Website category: jobs
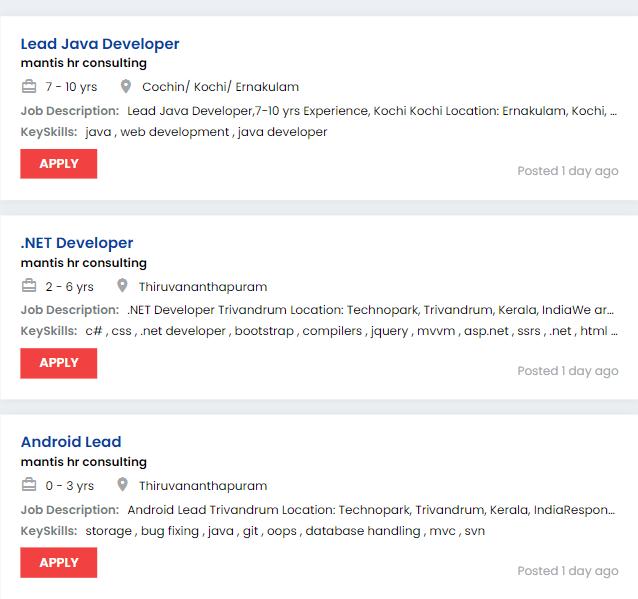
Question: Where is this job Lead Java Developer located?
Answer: Cochin/ Kochi/ Ernakulam

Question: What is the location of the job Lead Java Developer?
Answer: Cochin/ Kochi/ Ernakulam

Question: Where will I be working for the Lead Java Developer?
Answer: Cochin/ Kochi/ Ernakulam

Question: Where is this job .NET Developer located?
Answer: Thiruvananthapuram

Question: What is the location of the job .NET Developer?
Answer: Thiruvananthapuram

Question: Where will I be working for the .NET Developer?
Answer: Thiruvananthapuram

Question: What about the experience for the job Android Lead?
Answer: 0 - 3 yrs

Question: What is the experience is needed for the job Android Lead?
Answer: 0 - 3 yrs

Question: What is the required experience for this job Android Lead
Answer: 0 - 3 yrs

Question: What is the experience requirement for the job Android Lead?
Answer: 0 - 3 yrs

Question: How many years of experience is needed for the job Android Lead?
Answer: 0 - 3 yrs

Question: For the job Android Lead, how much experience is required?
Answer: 0 - 3 yrs

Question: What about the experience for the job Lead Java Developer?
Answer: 7 - 10 yrs

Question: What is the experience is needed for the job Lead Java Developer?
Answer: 7 - 10 yrs

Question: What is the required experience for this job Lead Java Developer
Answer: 7 - 10 yrs

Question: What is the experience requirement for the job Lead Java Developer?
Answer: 7 - 10 yrs

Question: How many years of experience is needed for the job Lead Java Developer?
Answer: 7 - 10 yrs

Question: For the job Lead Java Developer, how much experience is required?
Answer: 7 - 10 yrs

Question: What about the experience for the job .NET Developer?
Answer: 2 - 6 yrs

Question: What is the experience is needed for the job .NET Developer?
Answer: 2 - 6 yrs

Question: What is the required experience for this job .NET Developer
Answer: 2 - 6 yrs

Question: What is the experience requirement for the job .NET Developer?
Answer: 2 - 6 yrs

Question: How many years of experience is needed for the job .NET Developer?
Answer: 2 - 6 yrs

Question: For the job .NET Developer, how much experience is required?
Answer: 2 - 6 yrs

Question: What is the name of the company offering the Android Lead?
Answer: mantis hr consulting

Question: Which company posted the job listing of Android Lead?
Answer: mantis hr consulting

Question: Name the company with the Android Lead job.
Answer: mantis hr consulting

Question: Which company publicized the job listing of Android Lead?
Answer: mantis hr consulting

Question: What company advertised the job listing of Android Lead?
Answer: mantis hr consulting

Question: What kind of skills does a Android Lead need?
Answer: storage , bug fixing , java , git , oops , database handling , mvc , svn

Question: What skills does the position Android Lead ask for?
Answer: storage , bug fixing , java , git , oops , database handling , mvc , svn

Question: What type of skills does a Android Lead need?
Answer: storage , bug fixing , java , git , oops , database handling , mvc , svn

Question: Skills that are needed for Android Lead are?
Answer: storage , bug fixing , java , git , oops , database handling , mvc , svn

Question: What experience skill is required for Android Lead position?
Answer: storage , bug fixing , java , git , oops , database handling , mvc , svn

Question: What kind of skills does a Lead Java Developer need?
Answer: java , web development , java developer

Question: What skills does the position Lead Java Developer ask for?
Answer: java , web development , java developer

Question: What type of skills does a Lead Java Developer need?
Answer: java , web development , java developer

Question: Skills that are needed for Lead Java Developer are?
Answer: java , web development , java developer

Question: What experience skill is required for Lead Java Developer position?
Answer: java , web development , java developer

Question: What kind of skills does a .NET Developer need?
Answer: c# , css , .net developer , bootstrap , compilers , jquery , mvvm , asp.net , ssrs , .net , html , web api , mysql , mvc

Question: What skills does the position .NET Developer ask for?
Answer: c# , css , .net developer , bootstrap , compilers , jquery , mvvm , asp.net , ssrs , .net , html , web api , mysql , mvc

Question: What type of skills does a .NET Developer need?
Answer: c# , css , .net developer , bootstrap , compilers , jquery , mvvm , asp.net , ssrs , .net , html , web api , mysql , mvc

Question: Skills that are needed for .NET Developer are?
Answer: c# , css , .net developer , bootstrap , compilers , jquery , mvvm , asp.net , ssrs , .net , html , web api , mysql , mvc

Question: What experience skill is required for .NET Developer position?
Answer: c# , css , .net developer , bootstrap , compilers , jquery , mvvm , asp.net , ssrs , .net , html , web api , mysql , mvc